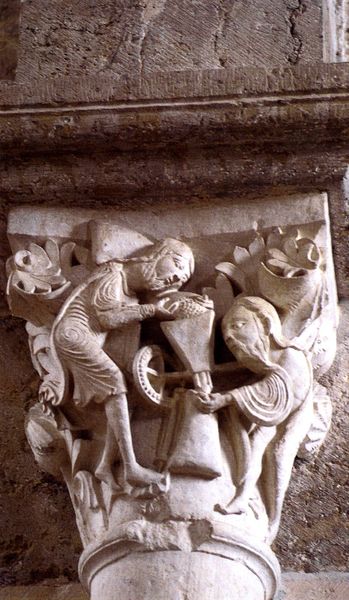
Titel: Sainte-Madeleine in Vézelay, Kapitell im Schiff, die mystische Mühle mit Kammrad und Stockgetriebe als Allegorie auf Moses und Paulus
Standort: Vézelay (EU - F - Burgund)
Schlagwörter: blätter, mann, menschen, marmor, männer, säule, weiss, ornament, bart, stein, mühle, kirche, figur, gewand, blatt, müller, sack, engel, ranken, beine, korn, weizen, weis, füsse, figuren, rad, verzierung, bildhauerei, pfosten, barfuss, kapitell, fries, flöte, kaputt, handwerker, sandstein, jesus, mehl, traube, mamor, iss, marmaor, keltern, steinsäule